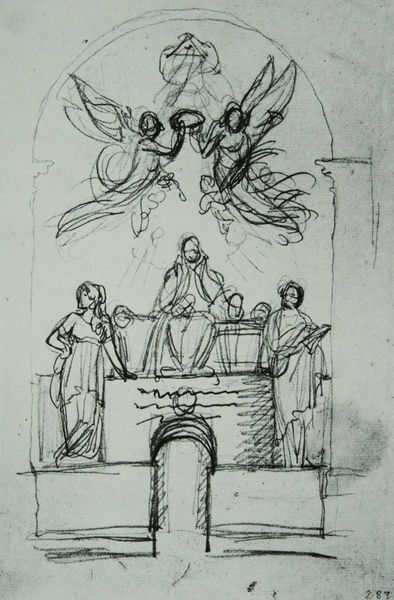
Titel: Grabmal des Pius des VII. in St. Peter
Künstler: Bertel Thorvaldsen
Schlagwörter: flügel, gott, himmel, kopf, mann, weiß, dreieck, frauen, grob, menschen, sitzen, damen, frau, grau, kleid, kreide, männer, pfeiler, schwarz, skizze, säule, säulen, tür, zeichnung, blick, dame, wolke, hochformat, richter, architektur, arm, diener, kleidung, mensch, sockel, stehen, taube, tragen, instrument, kirche, figur, gewand, mantel, gewänder, kind, personen, blatt, musik, krone, prinzessin, fliegen, engel, balkon, taille, schrift, wellen, papier, sitze, bogen, spieler, mieder, studie, tribüne, mauer, grafik, graphik, linien, figuren, rundbogen, fluß, erhaben, treppe, könig, thron, symmetrie, zahlen, wandgemälde, wandmalerei, durchgang, stufen, podest, warten, aufstützen, nachdenken, kled, striche, tor, halle, oben, bögen, eingang, nische, tusche, buch, denken, guitarre, religion, torbogen, balustrade, strahlen, kohle, schweben, denkmal, symmetrisch, schwarzweiss, schraffur, knien, strahl, bleistift, herrscher, tron, beten, allegorie, entwurf, kranz, lorbeer, altar, programm, halbrund, portal, anklage, schöffen, heiligenschein, skulpturen, zahl, ziffer, christus, grab, musen, krönung, pastor, heiliger, plan, zentrum, königin, macht, heilige, fresko, schreiber, gottheit, jünger, heilig, posaune, maria, wandbild, madonna, glauben, fee, feen, christentum, nummer, anna, göttlich, grabmal, vorzeichnung, erhöht, apotheose, dreifaltigkeit, verteidigung, wellenlinien, gottvater, barde, thronen, aussparung, regieren, genien, auge gottes, freimaurer, trhon, iustitia, kopfstützen, abfluß, ausfluß, beisitzer, fömmigkeit, hüftbogen, muizieren, richterstuhl, s'le, skulpturenprogramm, loorbeerkranz, da vince, fliegegn